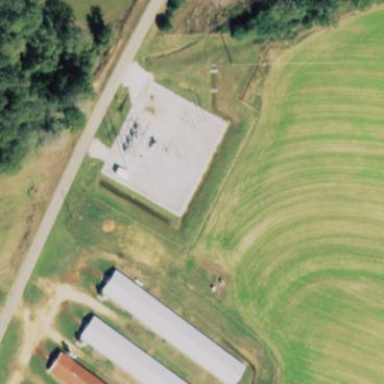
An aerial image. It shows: Outdoor distribution-level power substation enclosed by fence.